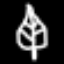
Label: leaf